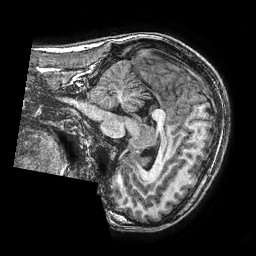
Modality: T1w
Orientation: sagittal
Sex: male
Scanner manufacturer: ge
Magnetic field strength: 3 T
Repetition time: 0.0077 s
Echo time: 0.003436 s